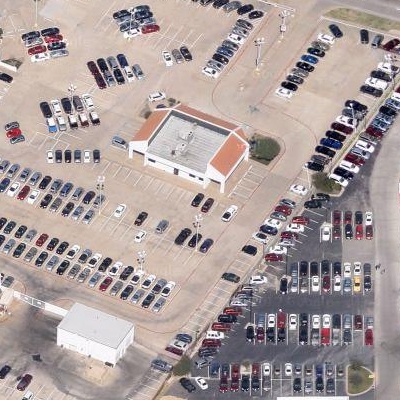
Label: Parking